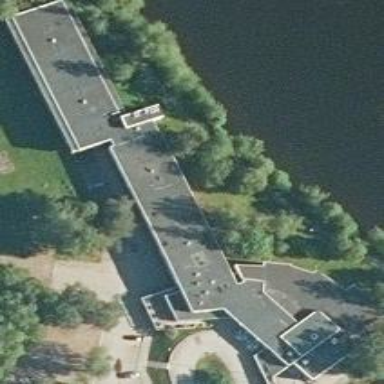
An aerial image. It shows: Public building.